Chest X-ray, AP view. Patient: 57 years old, sex M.
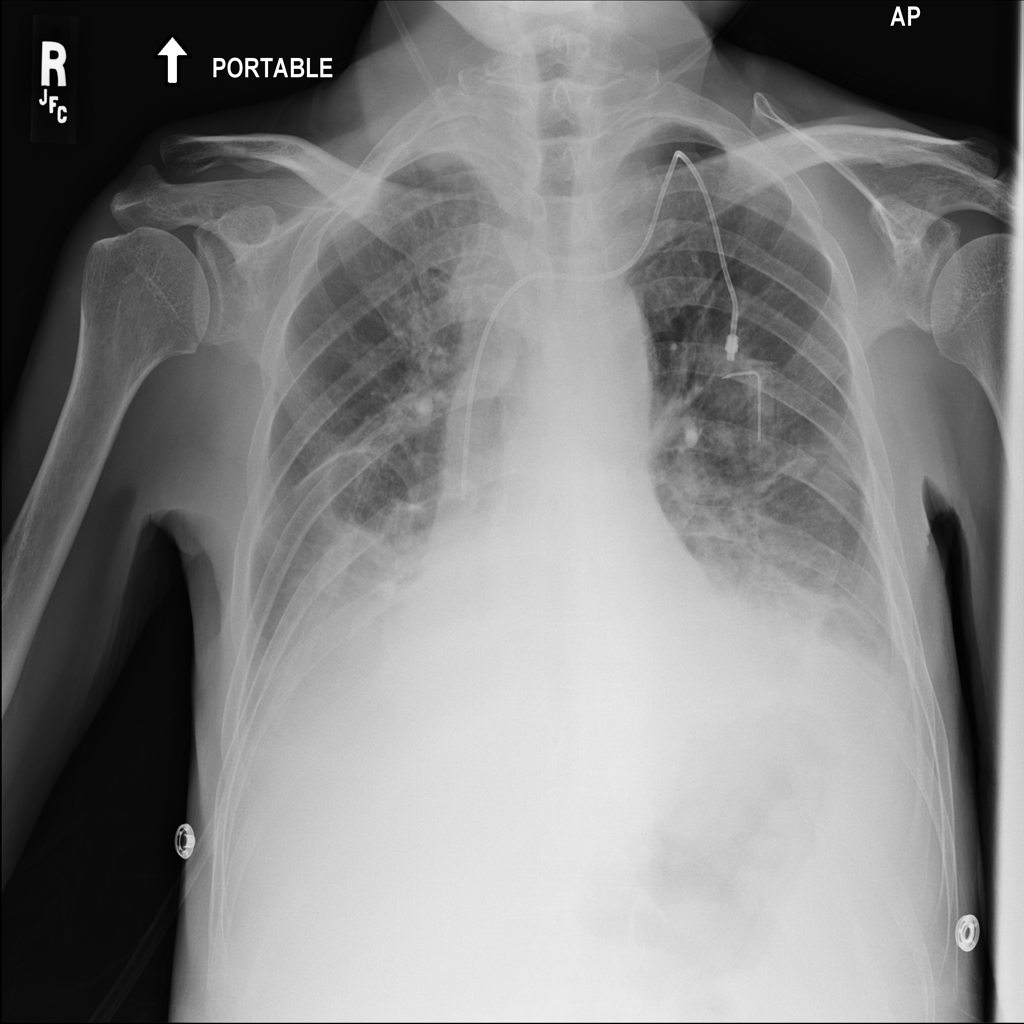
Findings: Effusion, Pneumothorax